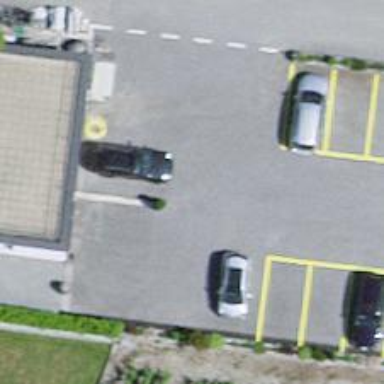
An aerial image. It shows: Road serving as parking aisle.